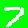
Digit: 7